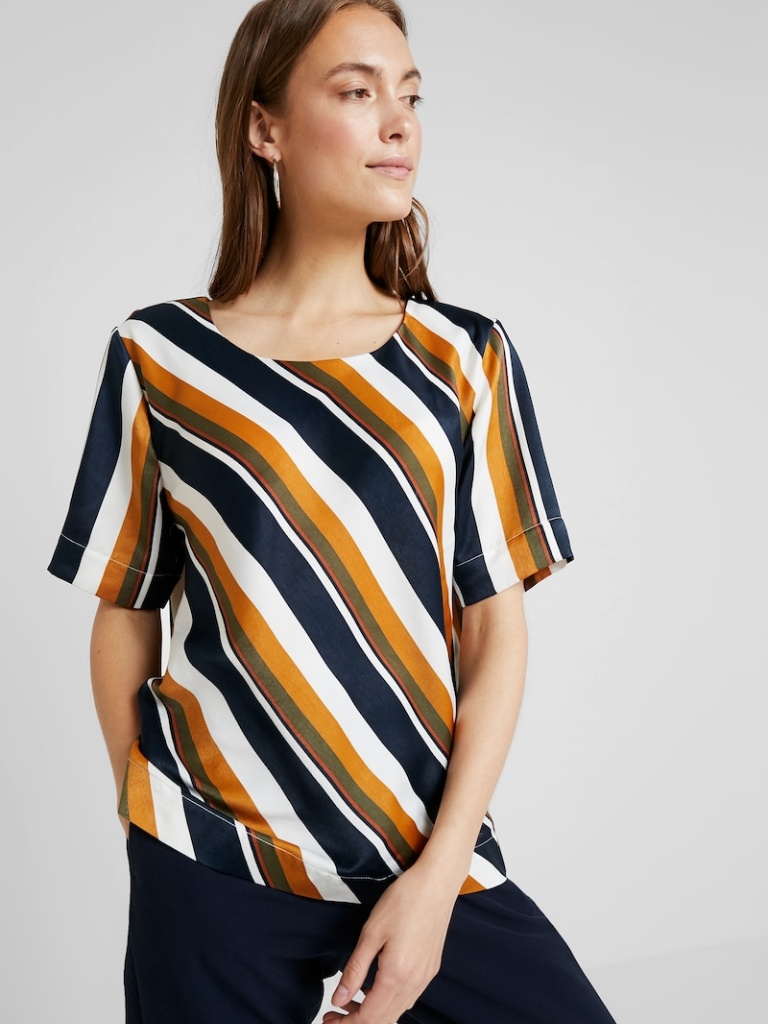
cotton relaxed short sleeve hip length Fully Tucked in crew blouse